Field crop: maize
Growth stage: 2
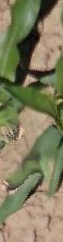
Species: maize